Field crop: maize
Growth stage: 2
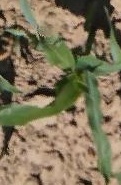
Species: maize